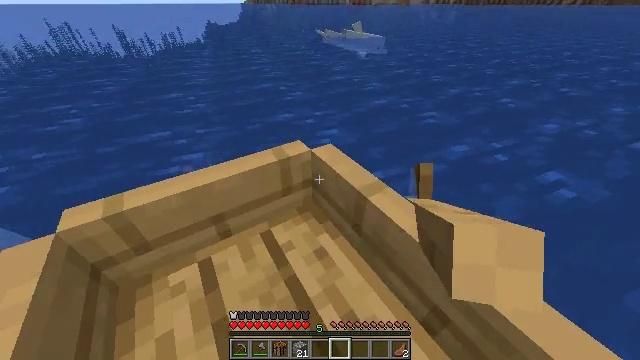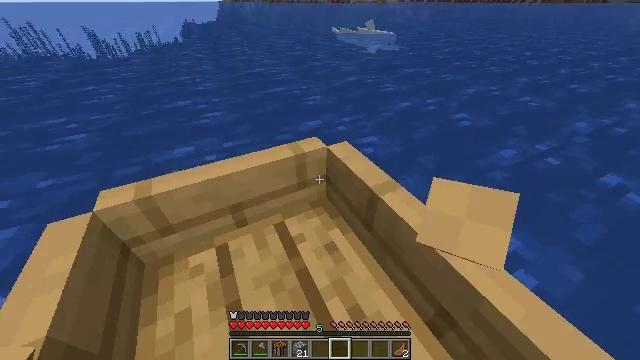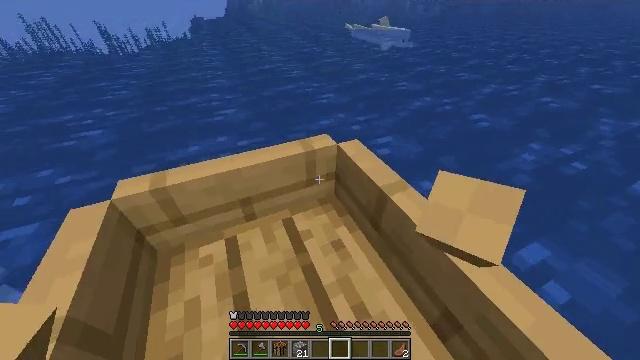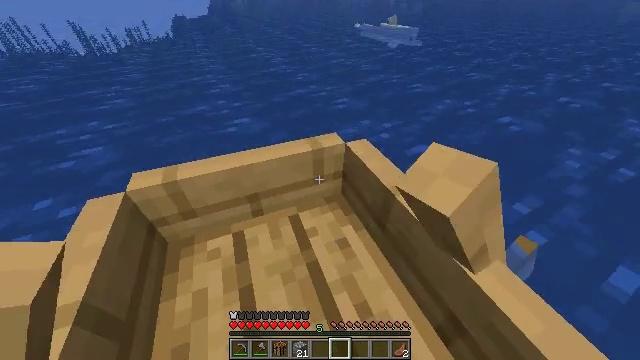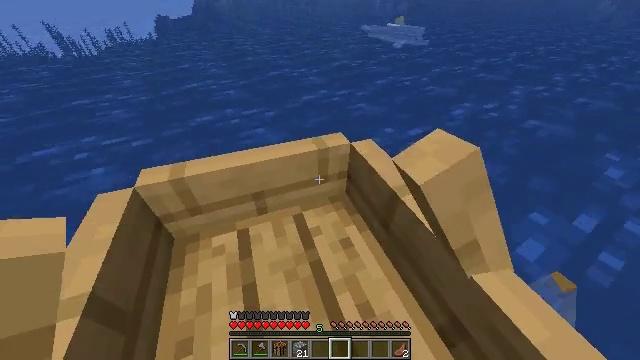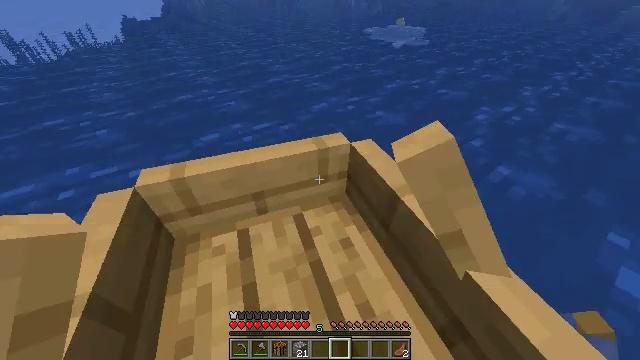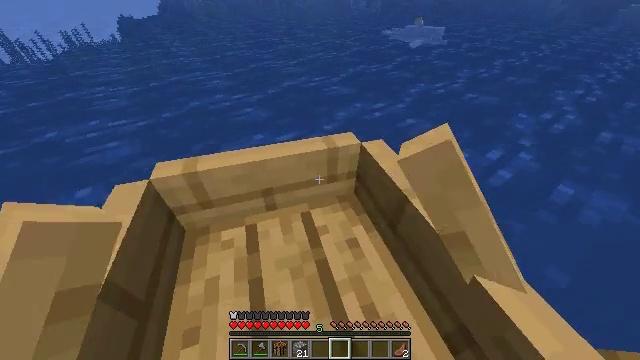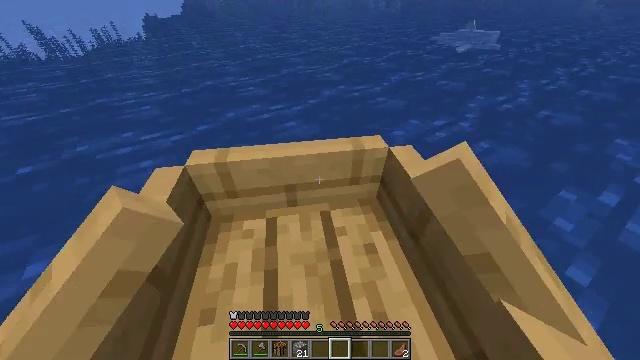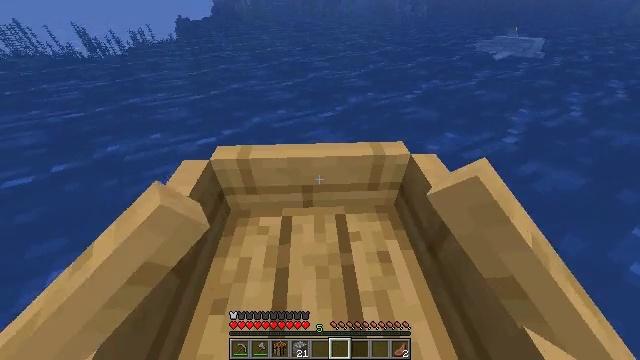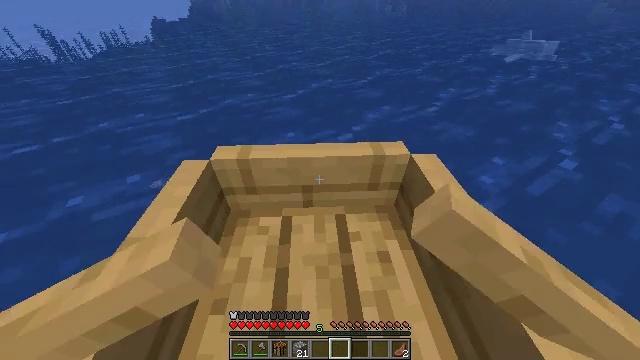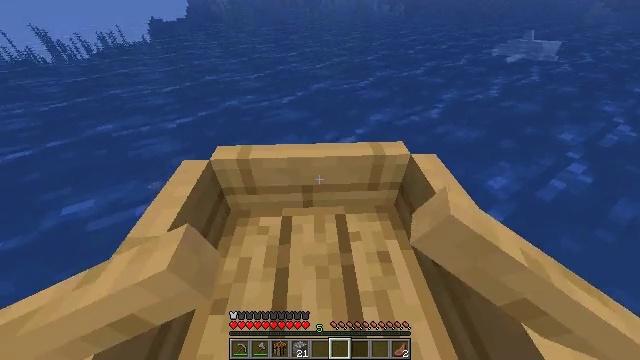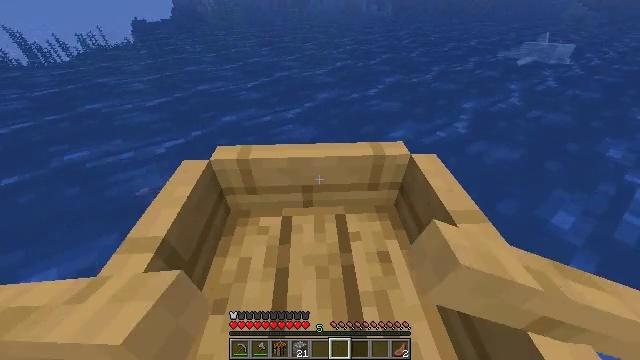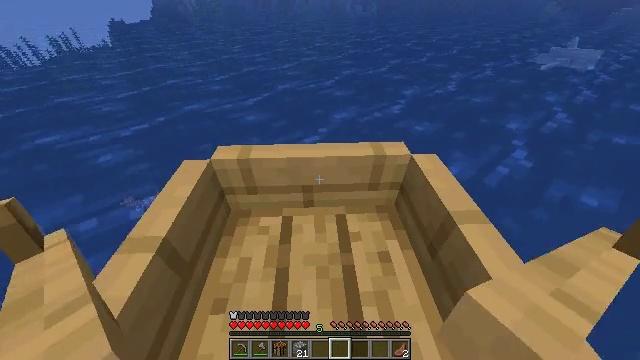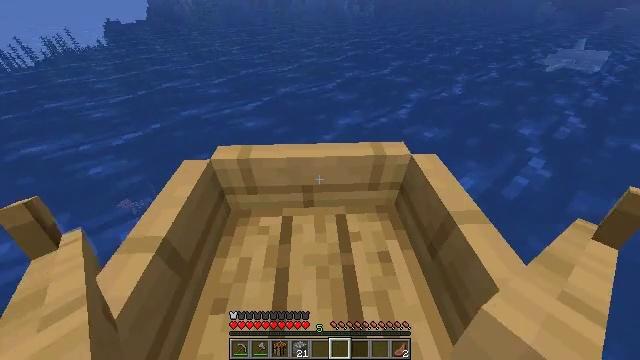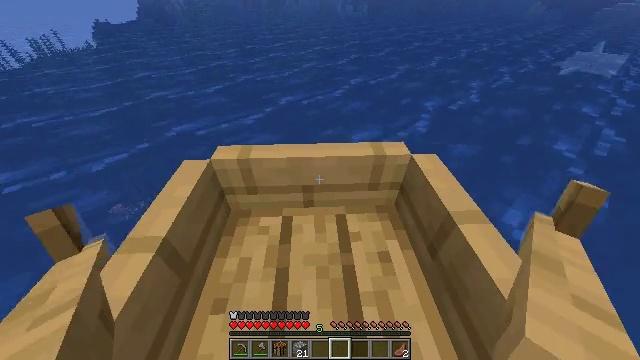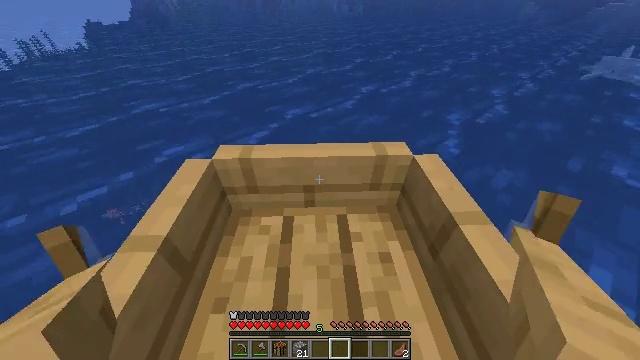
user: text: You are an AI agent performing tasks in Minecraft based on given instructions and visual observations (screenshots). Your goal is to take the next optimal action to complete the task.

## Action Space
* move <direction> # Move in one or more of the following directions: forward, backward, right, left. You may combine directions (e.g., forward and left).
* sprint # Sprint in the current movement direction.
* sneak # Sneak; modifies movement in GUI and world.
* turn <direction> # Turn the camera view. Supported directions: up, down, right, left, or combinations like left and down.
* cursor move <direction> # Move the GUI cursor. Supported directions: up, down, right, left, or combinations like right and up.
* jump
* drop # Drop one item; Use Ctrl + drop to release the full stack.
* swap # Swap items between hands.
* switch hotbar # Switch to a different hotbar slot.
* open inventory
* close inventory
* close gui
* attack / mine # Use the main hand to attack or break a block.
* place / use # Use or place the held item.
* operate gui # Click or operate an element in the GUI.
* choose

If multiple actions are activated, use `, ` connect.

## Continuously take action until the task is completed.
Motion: motion action
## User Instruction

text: Break the kelp plant in the ocean.
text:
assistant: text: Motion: move forward, sprint, turn left and down
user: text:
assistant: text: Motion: move forward, sprint, turn left
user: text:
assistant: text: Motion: move forward, sprint, turn left
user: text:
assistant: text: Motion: move forward, sprint, turn left
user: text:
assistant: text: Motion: move forward, sprint
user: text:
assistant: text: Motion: move forward, sprint, turn left
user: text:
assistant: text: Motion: move forward, sprint, turn left
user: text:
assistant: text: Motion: move forward, sprint, turn left
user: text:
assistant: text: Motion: move forward, sprint
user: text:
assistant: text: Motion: move forward, sprint
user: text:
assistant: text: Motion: move forward, sprint
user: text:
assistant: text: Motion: move forward, sprint
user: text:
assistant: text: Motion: move forward, sprint
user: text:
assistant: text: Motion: move forward, sprint
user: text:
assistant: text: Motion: move forward, sprint
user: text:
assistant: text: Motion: move forward, sprint
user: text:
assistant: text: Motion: move forward, sprint
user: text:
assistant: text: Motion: move forward, sprint, turn left
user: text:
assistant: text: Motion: move forward and move left, sprint
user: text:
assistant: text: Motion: move forward and move left, sprint
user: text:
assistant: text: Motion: move forward and move left, sprint
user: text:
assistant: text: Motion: move forward and move left, sprint
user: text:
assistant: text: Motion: move forward, sprint
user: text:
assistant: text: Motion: move forward, sprint
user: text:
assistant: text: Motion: move forward, sprint
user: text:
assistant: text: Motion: move forward, sprint
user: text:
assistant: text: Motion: move forward, sprint
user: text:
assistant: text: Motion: move forward, sprint
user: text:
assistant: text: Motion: move forward, sprint
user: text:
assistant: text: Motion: move forward, sprint